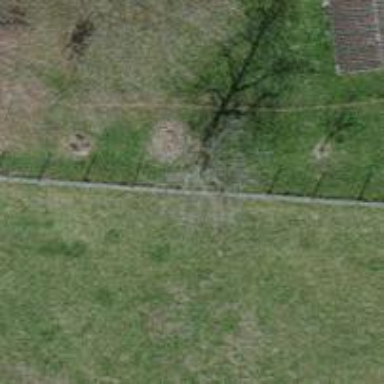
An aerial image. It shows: Fence is in the image.